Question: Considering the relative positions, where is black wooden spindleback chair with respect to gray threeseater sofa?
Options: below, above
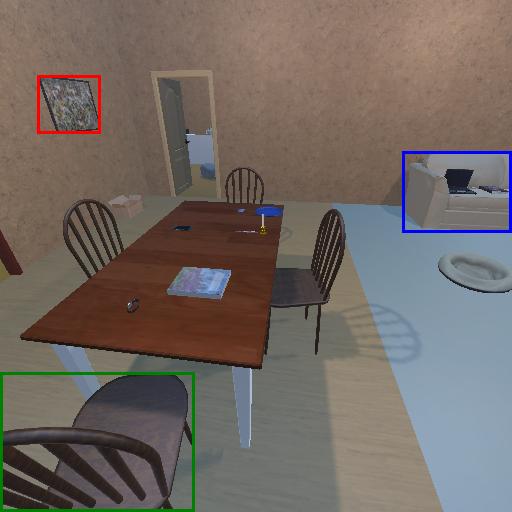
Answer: below